Question: I am trying to plot some flow diagrams using d3's 'sankey.js'.
I am stuck at arranging nodes x positions in the diagrams.

't2_a' should be in same column as 't2_b' as they represent quantity from same time period. However by default this is placed at the end which gives wrong interpretation.
I can arrange manually for small number of nodes but its really difficult when number of nodes increase. Any help or suggestion would be highly appreciated.
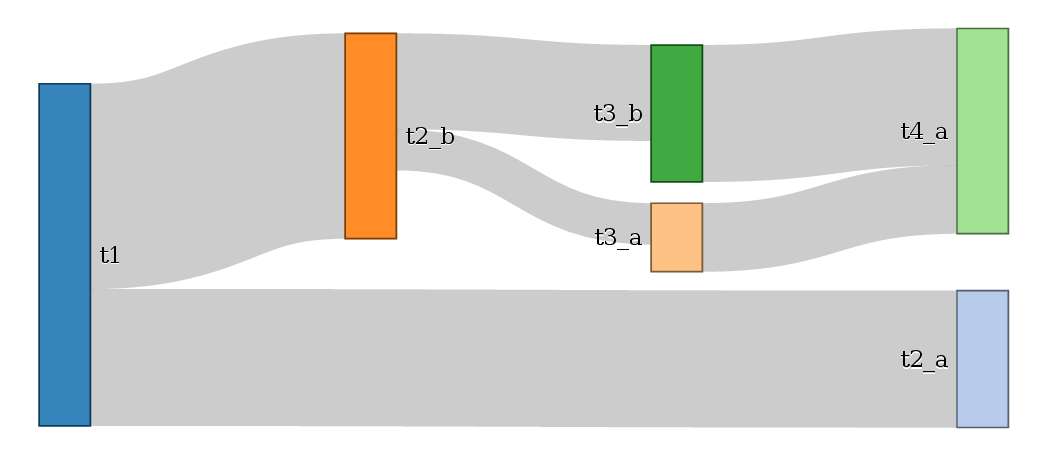
Answer: In sankey.js comment the moveSinksRight call in computeNodeBreadths:
'''
function computeNodeBreadths() {
var remainingNodes = nodes,
nextNodes,
x = 0;
while (remainingNodes.length) {
nextNodes = [];
remainingNodes.forEach(function(node) {
node.x = x;
node.dx = nodeWidth;
node.sourceLinks.forEach(function(link) {
nextNodes.push(link.target);
});
});
remainingNodes = nextNodes;
++x;
}
//
// moveSinksRight(x); <-- comment this
scaleNodeBreadths((width - nodeWidth) / (x - 1));
}
'''